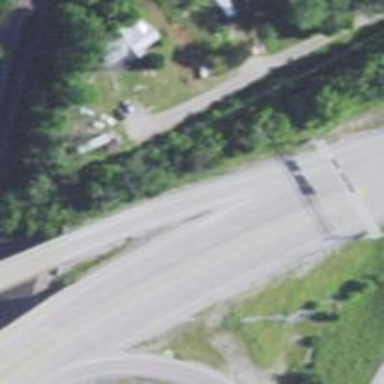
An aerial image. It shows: Trunk highway.